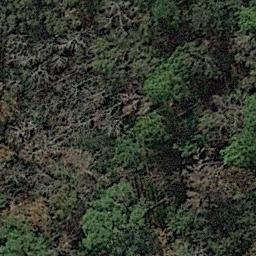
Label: forest